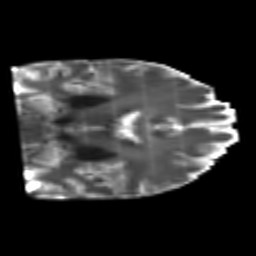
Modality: T2w
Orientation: coronal
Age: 42
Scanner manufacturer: philips
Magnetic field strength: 3 T
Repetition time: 8.553 s
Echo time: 0.1273 s